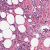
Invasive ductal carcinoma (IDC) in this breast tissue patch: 1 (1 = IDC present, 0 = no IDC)